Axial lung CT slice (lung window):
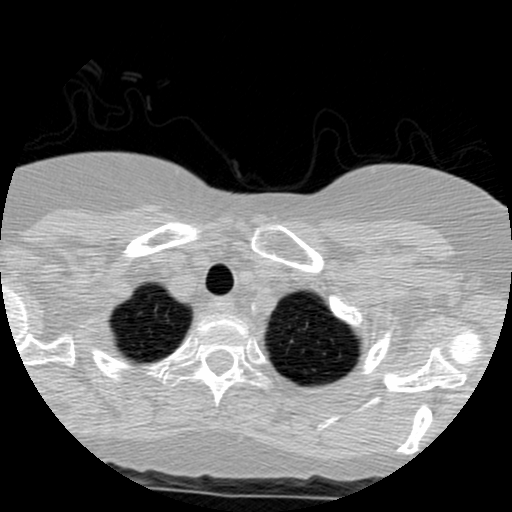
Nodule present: no